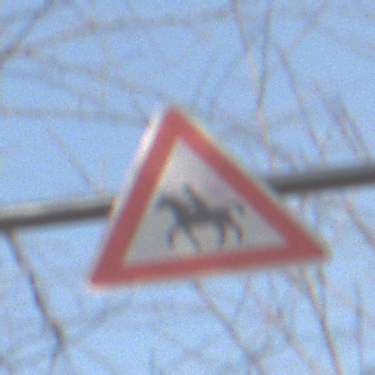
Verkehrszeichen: ReiterRechts
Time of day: MorningAfternoon
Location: Outdoor (Nature)
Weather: Clear
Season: Winter
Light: Natural